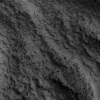
Atmospheric dust classification: not_dusty